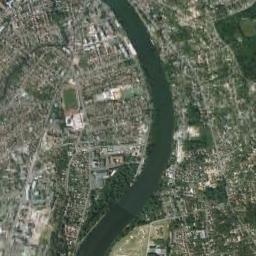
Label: river